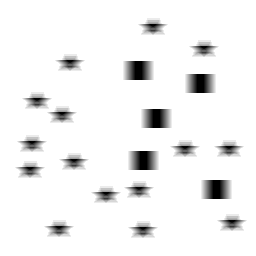
Squares: 5
Triangles: 0
Stars: 15
Total shapes: 20